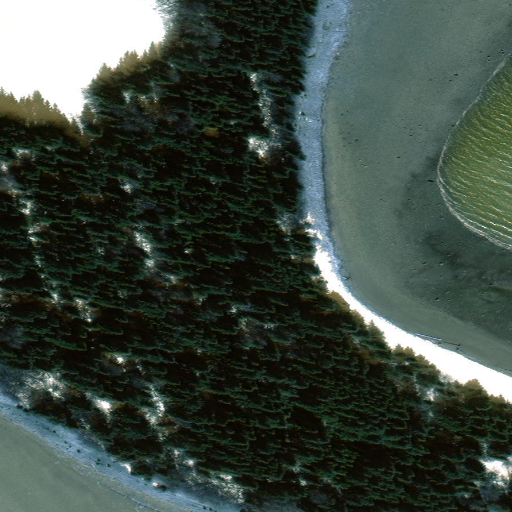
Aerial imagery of cape in Alaska named Caroline Point containing only unknown